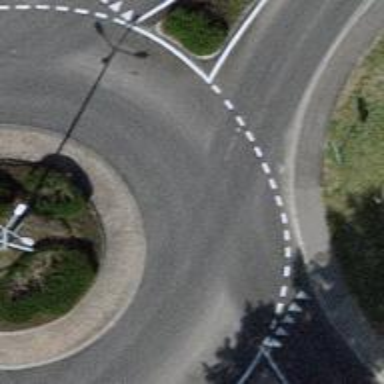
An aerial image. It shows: Secondary road around roundabout.